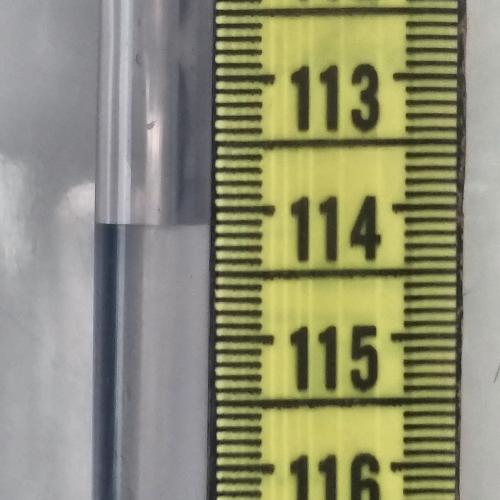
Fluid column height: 114.1 cm